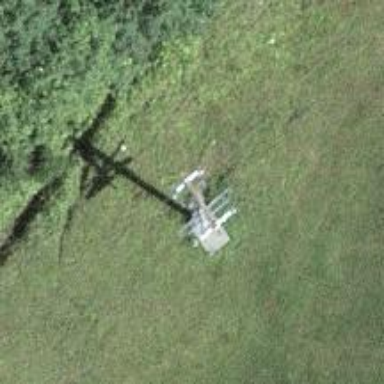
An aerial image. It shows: Pylon used for aerialway.